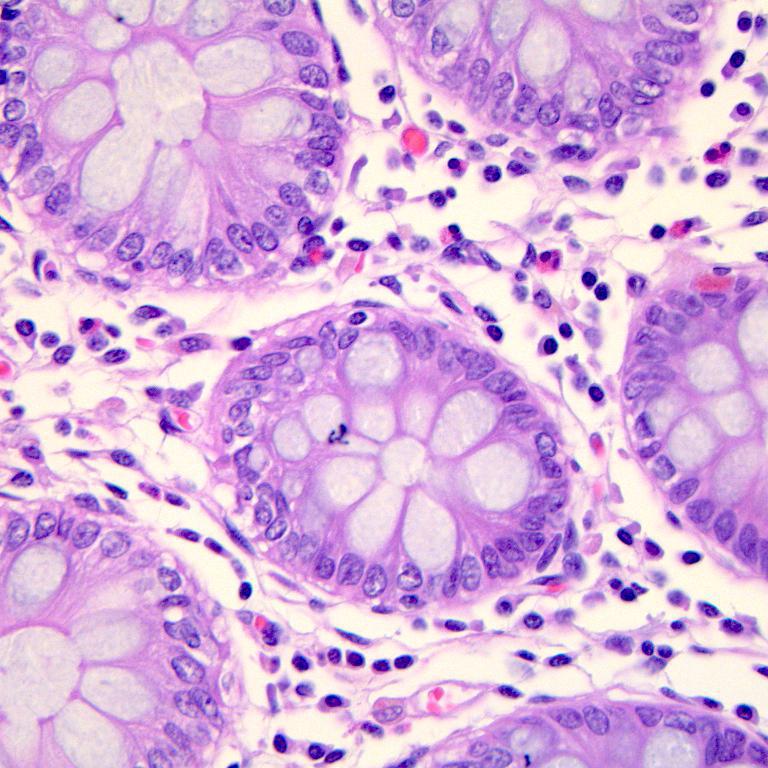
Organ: colon
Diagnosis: benign